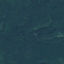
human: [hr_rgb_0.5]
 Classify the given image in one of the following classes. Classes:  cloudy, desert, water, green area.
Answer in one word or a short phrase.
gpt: green area